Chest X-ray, PA view. Patient: 38 years old, sex M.
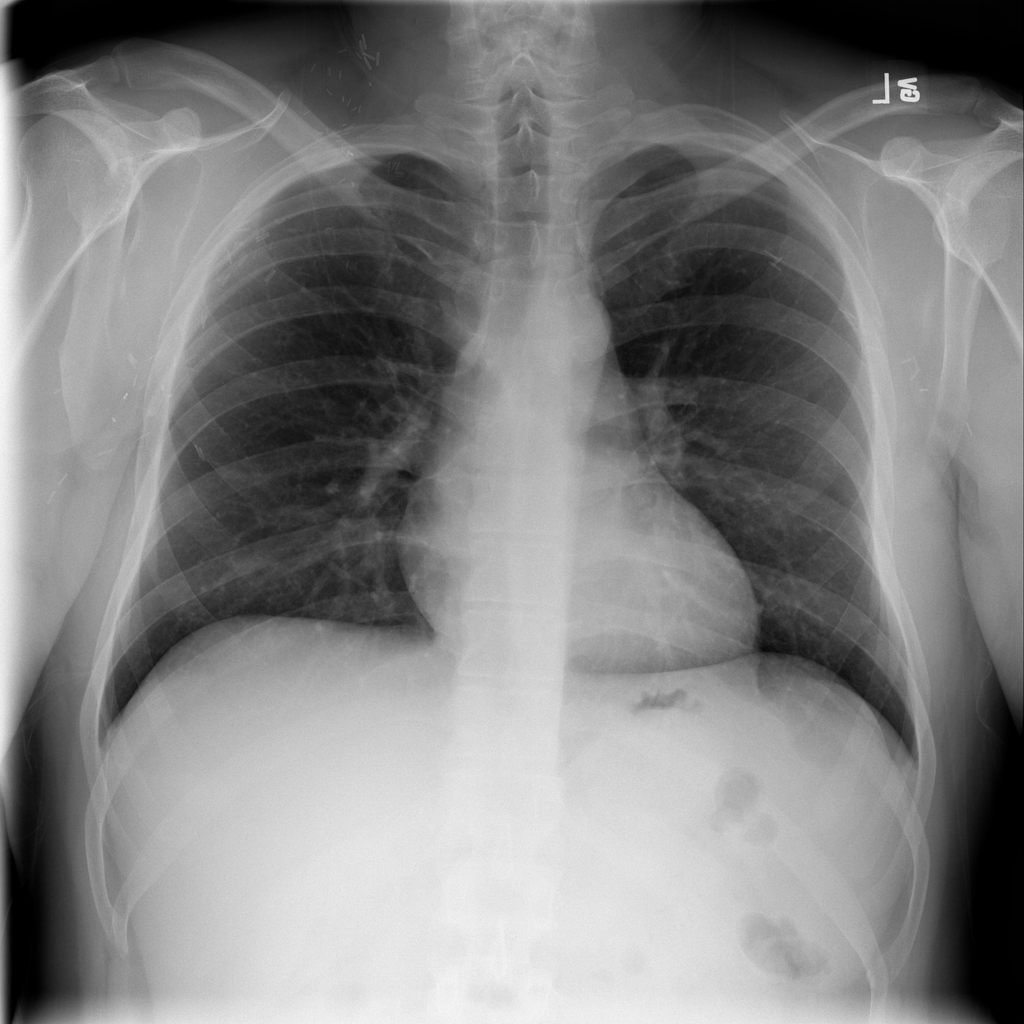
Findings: No Finding